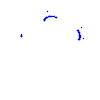
Particle: proton